Question: There is a demo on v-calendar.io, the correct display result is that the date "2018-01-01" should have a 'red' background and 'dark' text:

But mine does not.
I import Vue.js and 'v-calendar' via CDN, and the page's format is html.
The full code is following:
'''
<!DOCTYPE html>
<html lang="en">
<head>
<meta charset="UTF-8">
<title>vuejs calendar</title>
</head>
<body>
<div id='app'>
<v-calendar :attributes='attrs'>
</v-calendar>
</div>
<!-- 1. Link Vue Javascript -->
<script src='https://unpkg.com/vue/dist/vue.js'></script>
<!-- 2. Link VCalendar Javascript (Plugin automatically installed) -->
<script src='https://unpkg.com/v-calendar'></script>
<!--3. Create the Vue instance-->
<script>
new Vue({
el: '#app',
data() {
return {
attrs: [
{
key: 'today',
highlight: {
backgroundColor: '#ff8080',
},
// Just use a normal style
contentStyle: {
color: '#fafafa',
},
dates: new Date(2018, 0, 1)
},
],
};
},
})
</script>
</body>
</html>
'''
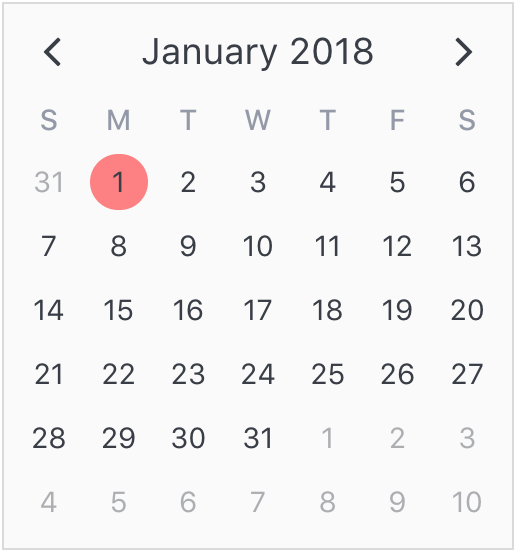
Answer: For max style control use 'style'/'contentStyle' or 'class'/'contentClass'.
### style/contentStyle
'style' is for the circle style and 'contentStyle' is for the text style
'''
highlight: {
style: { // Circle styles
background: '#ff8080'
},
contentStyle: { // Text styles
color: 'black'
}
}
'''
### class/contentClass
'class' and 'contentClass' work the same way, but you create classes instead of inline styles
'''
highlight: {
class: 'date-circle', // Circle class
contentClass: 'date-text', // Text class
}
'''
'''
.date-circle {
background: #ff8080;
}
.date-text {
color: black;
}
'''
Here's a demo using both:
'''
new Vue({
el: '#app',
data() {
return {
attrs: [
{
highlight: {
style: {
background: '#ff8080'
},
contentStyle: {
color: 'black'
}
},
dates: new Date(2018, 0, 1)
},
{
highlight: {
class: 'date-circle',
contentClass: 'date-text',
},
dates: new Date(2018, 0, 8)
},
],
};
},
})
'''
'''
.date-circle {
background: #ff8080;
}
.date-text {
color: black;
}
'''
'''
<div id="app">
<v-calendar
:attributes="attrs"
:from-page="{ month: 1, year: 2018 }">
</v-calendar>
</div>
<script src="https://cdnjs.cloudflare.com/ajax/libs/vue/2.7.10/vue.min.js"></script>
<script src="https://unpkg.com/v-calendar"></script>
'''